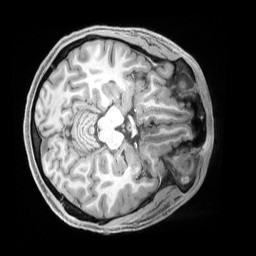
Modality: T1w
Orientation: axial
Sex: male
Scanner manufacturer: siemens
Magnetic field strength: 3 T
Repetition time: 2.4 s
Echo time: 0.00222 s